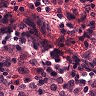
Metastatic tissue present: no